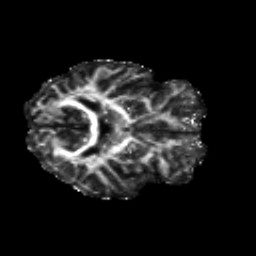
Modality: FA
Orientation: axial
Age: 34
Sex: male
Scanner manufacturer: siemens
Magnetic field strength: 3 T
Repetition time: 8.8 s
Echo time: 0.085 s